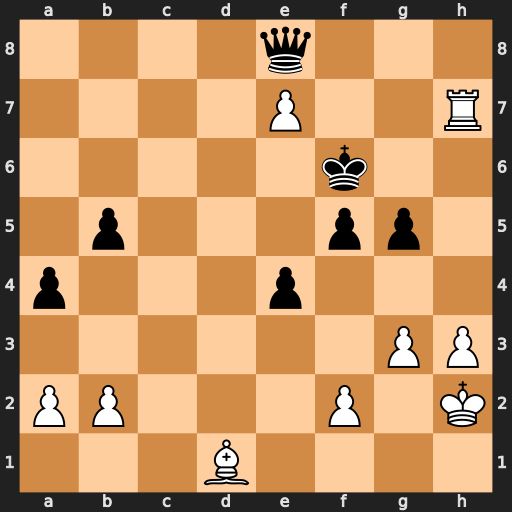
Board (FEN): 4q3/4P2R/5k2/1p3pp1/p3p3/6PP/PP3P1K/3B4
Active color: w
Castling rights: -
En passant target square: -
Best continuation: Bh5 Qxe7 Rxe7